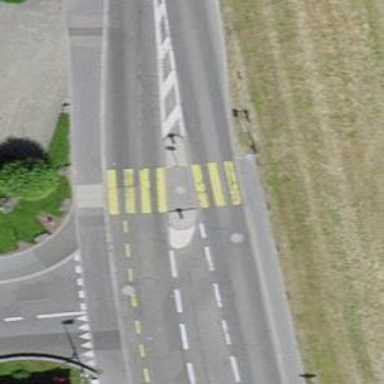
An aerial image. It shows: Zebra crossing with uncontrolled intersection and pedestrian island.